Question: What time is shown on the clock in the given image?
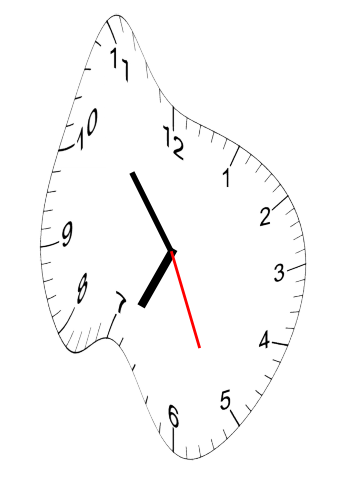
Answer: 06:53:26